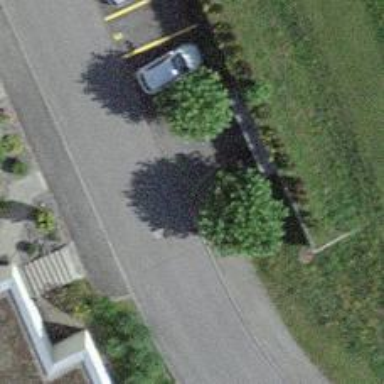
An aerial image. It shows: Kerb barrier.